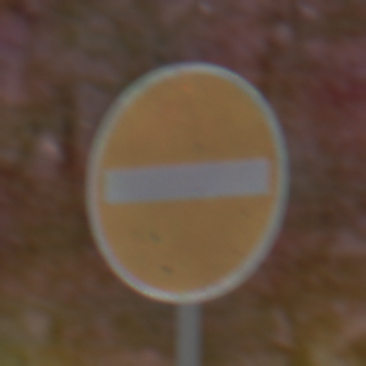
Verkehrszeichen: VerbotDerEinfahrt
Umgebung: Outdoor, Nature
Tageszeit: Night
Wetter: Clear
Licht: Natural
Jahreszeit: NotSpecified
Kontrast: LowContrast